Current action and preconditions to check: trajectory_clear

Your task: For each precondition in the list above, predict whether it will hold at this action.

Consider the current scene as observed from the mobile robot's camera, and analyze the predicted future states of all dynamic agents (e.g., people, animals, vehicles, or any moving entities) within the NEXT SECOND.

IMPORTANT: Only answer "very likely" if you are absolutely certain—based on strong, clear evidence—that a dynamic agent will violate the precondition in the predicted future state. Do NOT answer "very likely" for unlikely, ambiguous, or low-probability risks.

Ask yourself for each precondition: Is there a high probability, with clear and convincing evidence, that the predicted future states of any dynamic agent will interfere with the predicted future state of the currently executing action within the NEXT SECOND, causing that precondition to fail?

Assess the risk level based on these predictions. Use "likely" or "very likely" if motions create a clear risk of interference.

Use "neutral" or "improbable" if agents are nearby but their predicted paths are clearly diverging or non-conflicting.

Failure Risk Categories: "very improbable", "improbable", "neutral", "likely", "very likely"

Answer Format: Output ONLY the probability_of_failure value from these categories: "very improbable", "improbable", "neutral", "likely", "very likely"

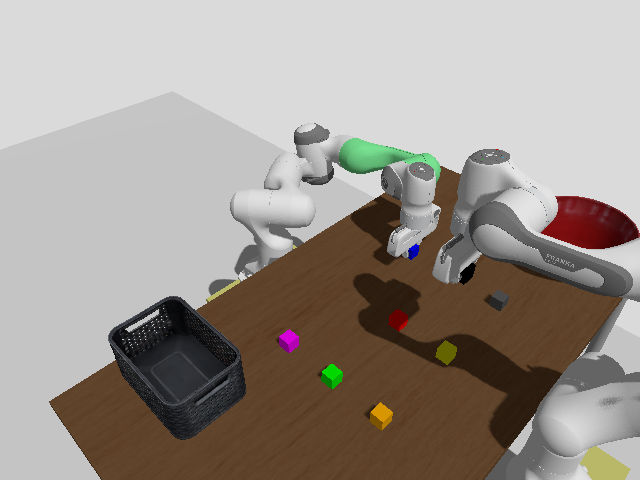

Answer: very improbable